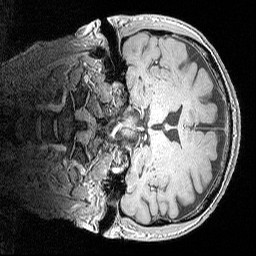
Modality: MP2RAGE
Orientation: coronal
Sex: male
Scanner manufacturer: siemens
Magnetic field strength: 3 T
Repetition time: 5 s
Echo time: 0.00292 s